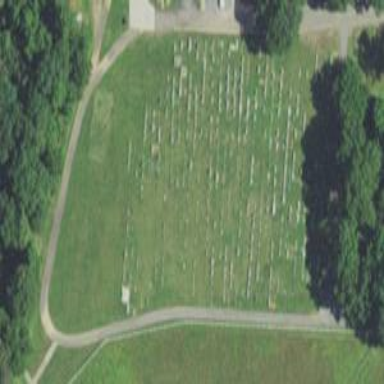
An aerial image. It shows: Graveyard area designated as cemetery.